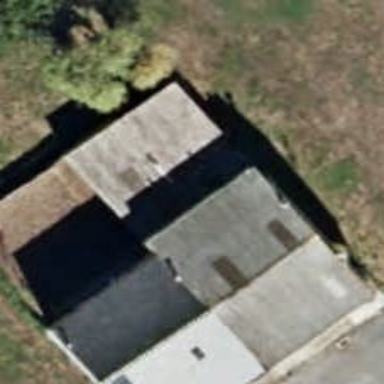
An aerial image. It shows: Simple house.